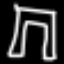
Label: pants